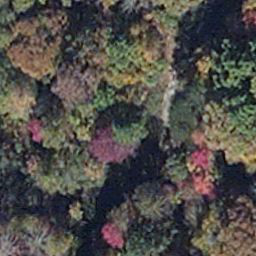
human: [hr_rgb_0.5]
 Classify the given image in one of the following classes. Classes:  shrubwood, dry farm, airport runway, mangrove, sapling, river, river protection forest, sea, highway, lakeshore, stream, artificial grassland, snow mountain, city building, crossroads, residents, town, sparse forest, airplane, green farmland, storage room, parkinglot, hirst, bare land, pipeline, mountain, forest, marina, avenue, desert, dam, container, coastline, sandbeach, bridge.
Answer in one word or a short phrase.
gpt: mangrove